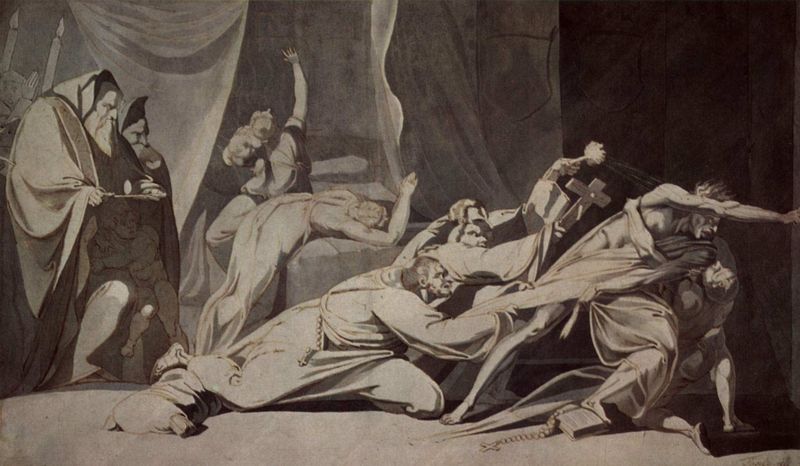
Titel: Der Flüchtling
Künstler: Johann Heinrich Füssli
Standort: London
Institution: British Museum
Schlagwörter: akt, dunkel, feder, feuer, flügel, gemälde, himmel, kampf, mann, nackt, schatten, umhang, wasser, weiß, aquarell, frauen, menschen, bewegung, frau, grau, hintergrund, kleider, licht, männer, schwarz, vordergrund, zeichnung, blick, gürtel, tuch, flächig, alt, bart, alte, arme, bibel, böse, halten, mord, rache, stein, tod, hände, vorhang, kirche, boden, geistlicher, gewand, haare, kutte, mantel, tücher, gewänder, kind, engel, putte, beine, papier, liegen, kette, leer, mauer, grafik, monochrom, ziehen, figuren, finster, festhalten, kerze, bett, kerzen, kordel, junge, liegend, stola, fallen, flucht, laviert, tusche, antike, greis, buch, kreuz, flammen, weinen, streit, gemetzel, dynamik, mäntel, beten, gebet, dämon, mythologie, wappen, verführung, statuen, leintuch, hellgrau, grab, götter, leid, leiden, muskel, teufel, versuchung, verfolgung, flehen, hostie, priester, segen, weihrauch, mönch, geistliche, mönche, umhänge, kutten, kupferstich, rosenkranz, sünde, leigen, pute, zorn, drama, mörder, reissen, klagen, himmelbett, zelt, kapuze, monster, ringen, weihwasser, betthimmel, bettvorhang, gemächer, marter, fluch, besessen, stolpern, füssli, kleriker, zerren, verrat, kirchenmann, papie, zurückhalten, wahn, neid, teufelsaustreibung, entdeckung, schwatten, exorzismus, austreibung, füüssli, kerzenflammen, rechtsraus, rosenkranze, weihwasse, weiwasser, zerren ziehen, licht'verfolgung, besesesn, prie3ster